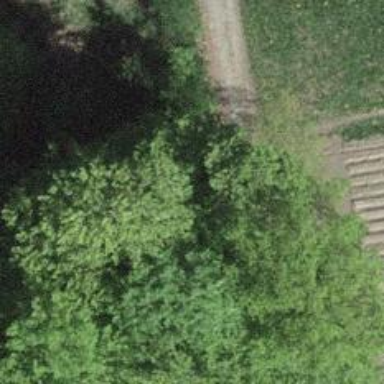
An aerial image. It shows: Path on the ground.